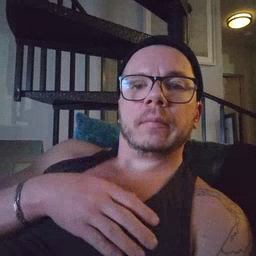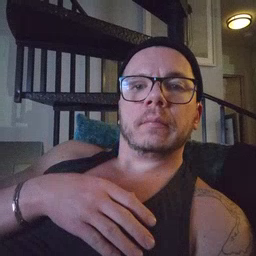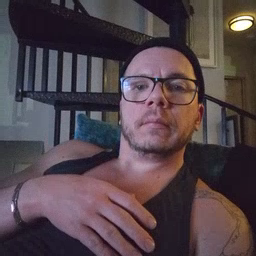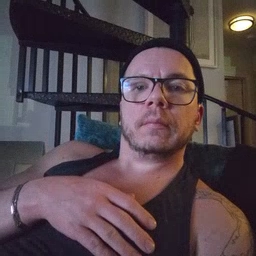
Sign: person